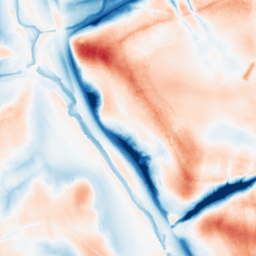
Category: trend_removal
Decomposition family: local_polynomial
Decomposition parameters: window_size: 51
degree: 1
Upsampling method: lanczos
Upsampling parameters: scale: 8
Upsampling scale: 8